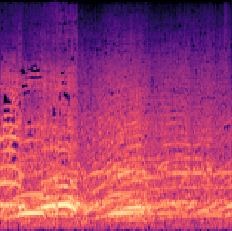
Sound class: Cow